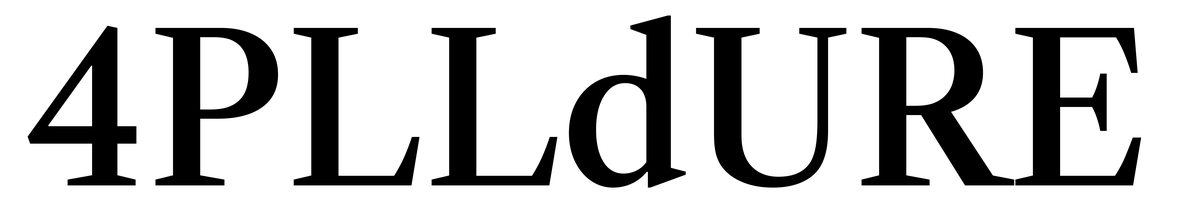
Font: LibreCaslonText_Medium